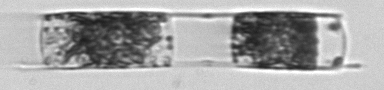
Label: Hemiaulus